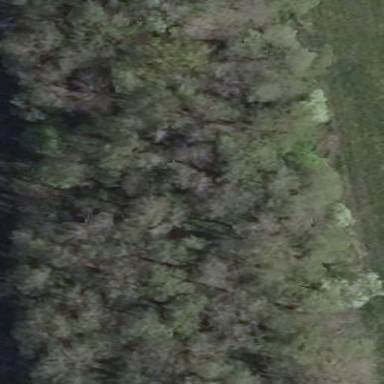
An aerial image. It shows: Forest area.